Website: home-depot
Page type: billing-address
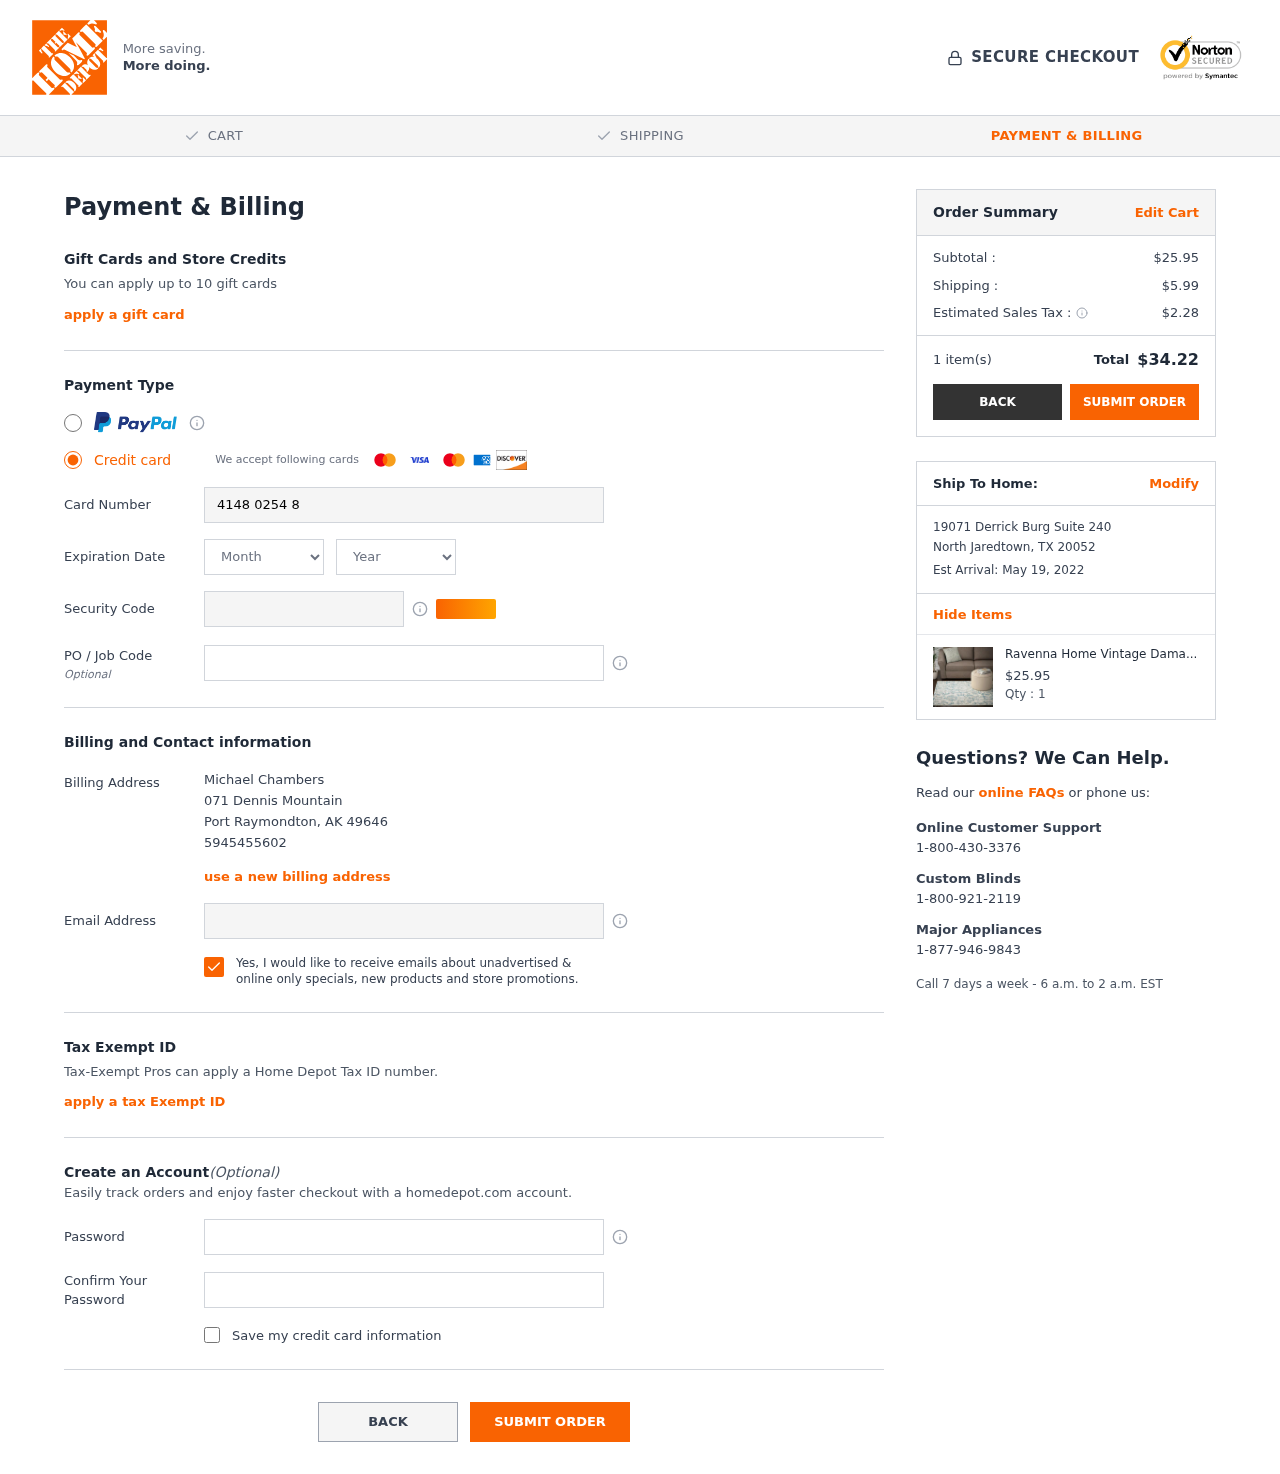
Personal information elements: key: PII_CARD_CVV
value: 560
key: PII_CARD_EXPIRY_MONTH
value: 12
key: PII_CARD_EXPIRY_YEAR
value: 27
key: PII_CARD_NUMBER
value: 4148 0254 8144 4752
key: PII_CITY
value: Port Raymondton
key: PII_CITY2
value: North Jaredtown
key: PII_EMAIL
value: mchambers@yahoo.com
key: PII_FULLNAME
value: Michael Chambers
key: PII_PHONE
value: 5945455602
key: PII_POSTCODE
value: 49646
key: PII_POSTCODE2
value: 20052
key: PII_STATE_ABBR
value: AK
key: PII_STATE_ABBR2
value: TX
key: PII_STREET
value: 071 Dennis Mountain
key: PII_STREET2
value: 19071 Derrick Burg Suite 240
Product elements: key: PRODUCT1_NAME
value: Ravenna Home Vintage Damask Patterned Rug, 5'3" x 7'3", Blue on Ivory
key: PRODUCT1_PRICE
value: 25.95
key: PRODUCT1_QUANTITY
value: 1
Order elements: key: ORDER_SUBTOTAL
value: $25.95
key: ORDER_SHIPPING_COST
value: $5.99
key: ORDER_TAX
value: $2.28
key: ORDER_NUM_ITEMS
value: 1 item(s)
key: ORDER_TOTAL
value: $34.22
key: ORDER_DELIVERY_DATE
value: Est Arrival: May 19, 2022